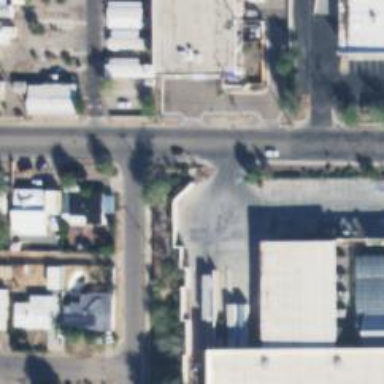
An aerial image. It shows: Alley classified as service road.